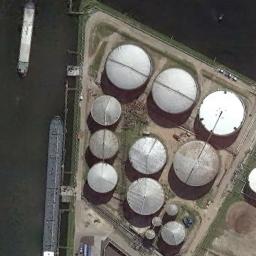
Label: storage_tank